Question: We are building an application using Sencha Touch 1.1 and PhoneGap 1.3.0 for deployment to iOS.
Our app makes several AJAX requests to authenticate a user and retrieve data from the server. All of our requests execute correctly with the exception of attempting to authenticate using invalid credentials.
I am using Weinre to debug the app running in the iOS simulator.
In the Network pane the request hangs on "Pending", and in the console I receive the following error:
this error appears when the timeout value has been reached.
Here's the code for my controller:
'''
Ext.regController('Login', {
login: function(options)
{
var loader = this.application.viewport.query('#loader')[0];
loader.show();
var string = options.user + ":" + options.pass;
var encodedString = Ext.util.Base64.encode(string) + "==";
Ext.Ajax.defaultHeaders = { Authorization: "Basic " + encodedString};
Ext.Ajax.request({
url: 'http://test.com/login.do',
method: 'POST',
timeout: 5000,
scope: this,
callback: function (options, success, response) {
if (success){
buildingStore.load({
callback: function (){
Ext.redirect('Main/loggedIn');
loader.hide();
}
});
Ext.redirect('Main/loggedIn');
}
else {
alert("failed");
console.log(response.status);
loader.hide();
var loginFailure = new Ext.Panel ({
floating: true,
centered: true,
floating: true,
modal: true,
layout: 'fit',
cls: 'loginError',
html: '<h12>Login was unsuccessful.<br>Please try again.</h12>',
});
loginFailure.show();
}
}
});
Ext.Ajax.on({
requesterror: function(conn, response, options, e){
alert("error");
},
requestexception: function(conn, response, options, e){
alert("exception");
}
});
},
});
'''
and a screenshot of Weinre:

Thanks for your help!
Kevin
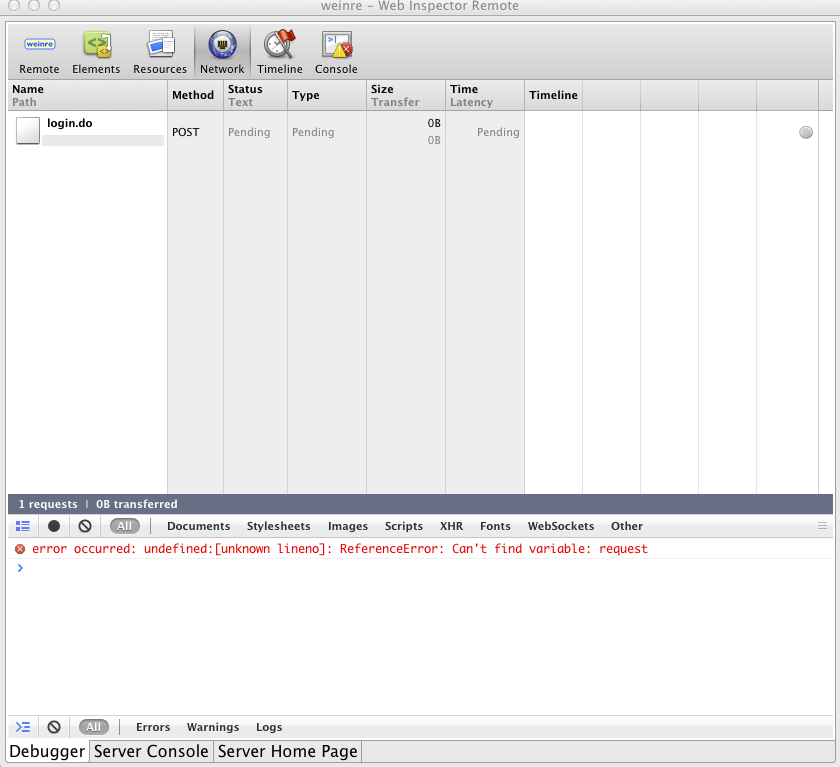
Answer: Upgrading to sencha touch 1.1 fixes this issue. Credit to @kev_additct. Just putting it in an answer rather than a comment where it already is